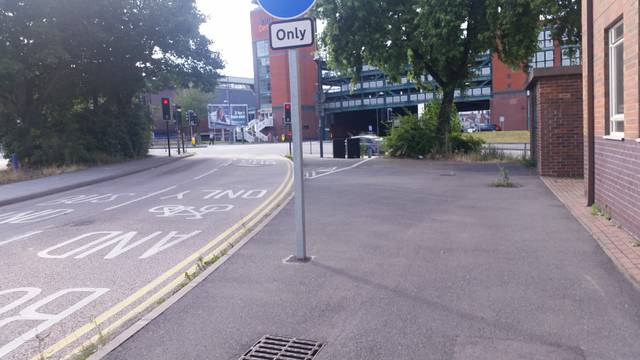
Region: United Kingdom
Coordinates: 52.921, -1.47